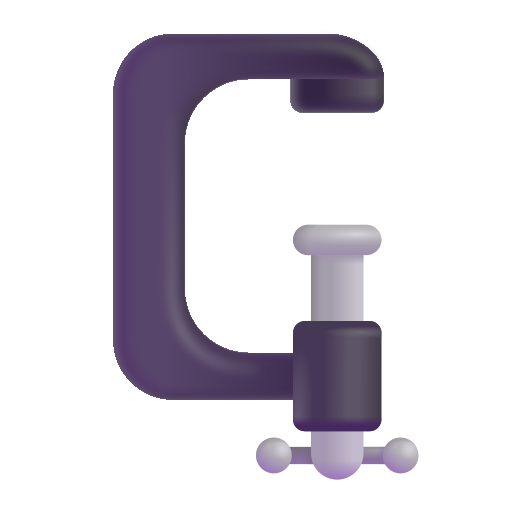
clamp color